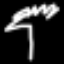
Label: palm tree